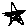
Label: star